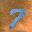
Label: 7